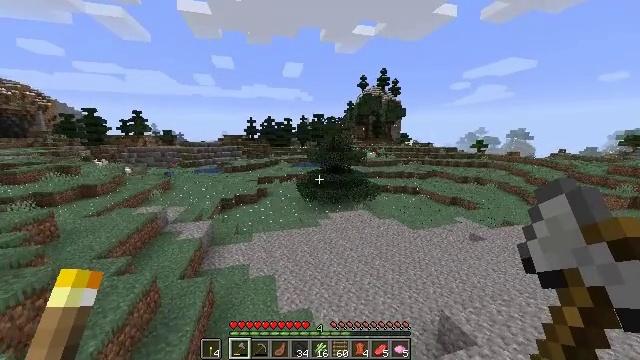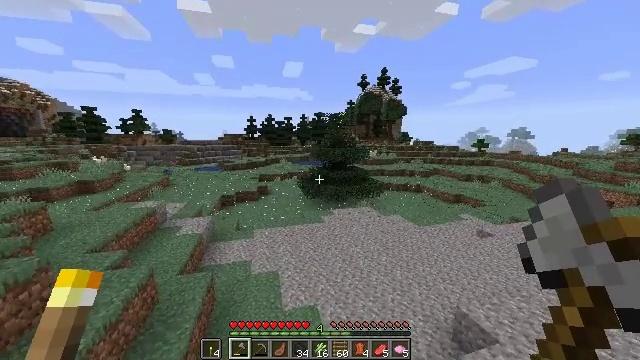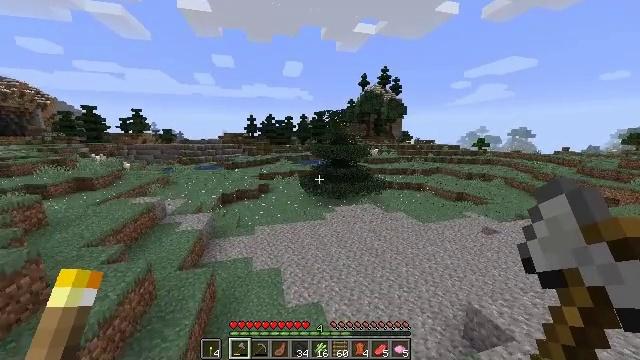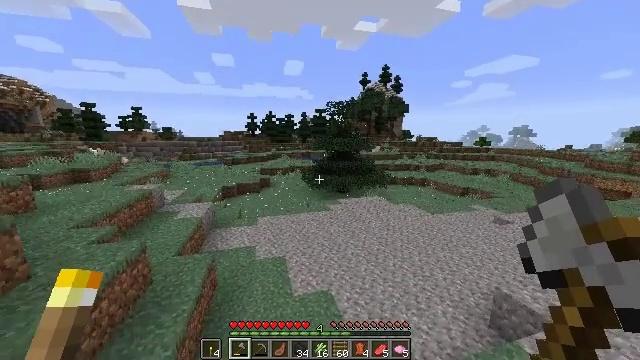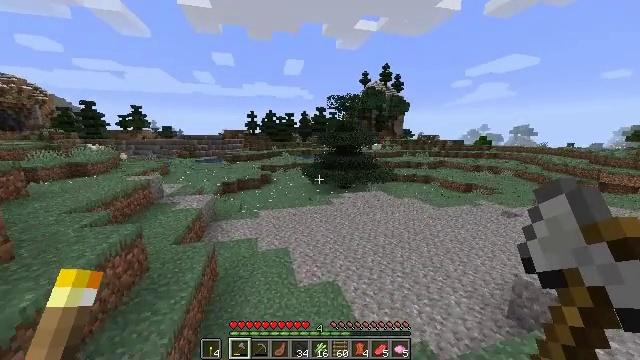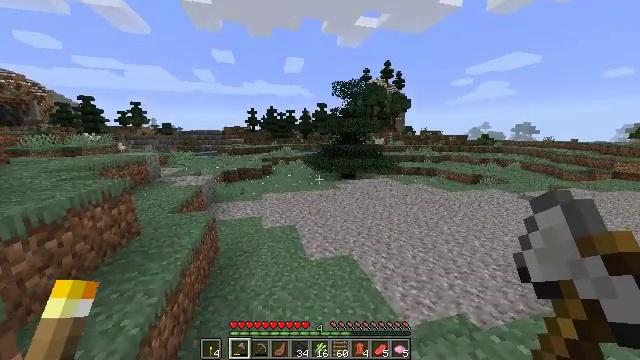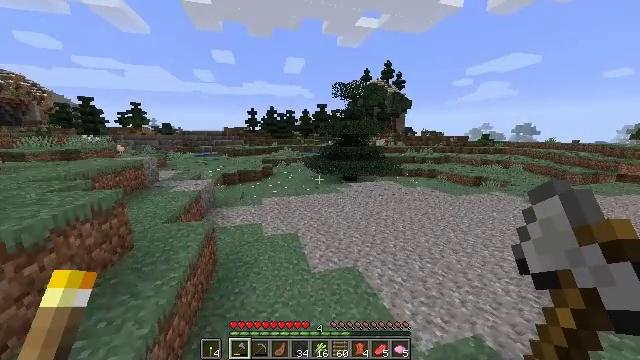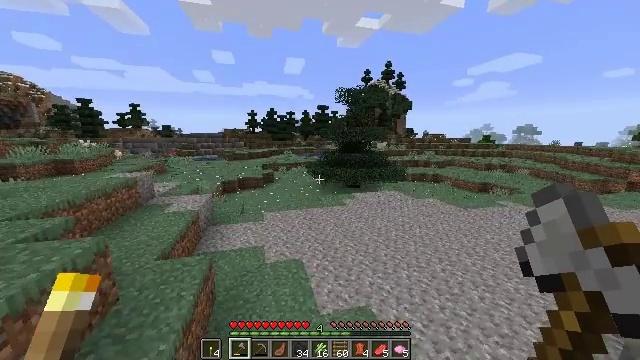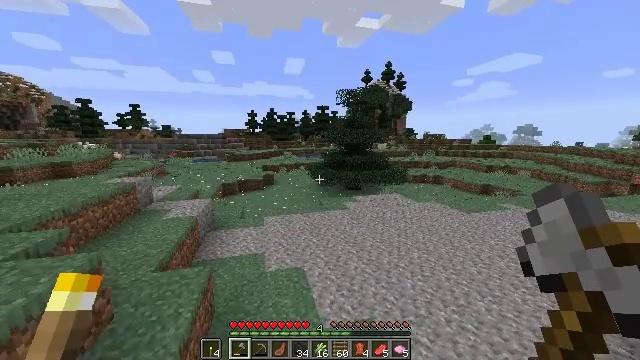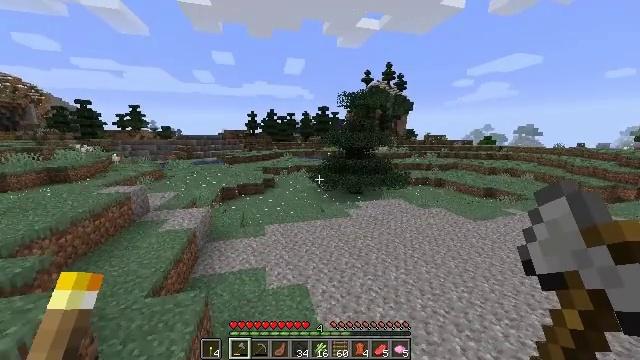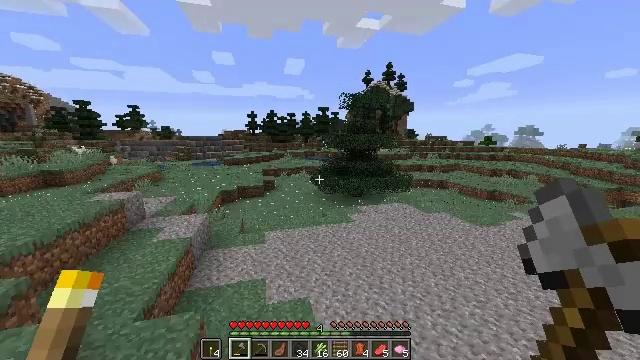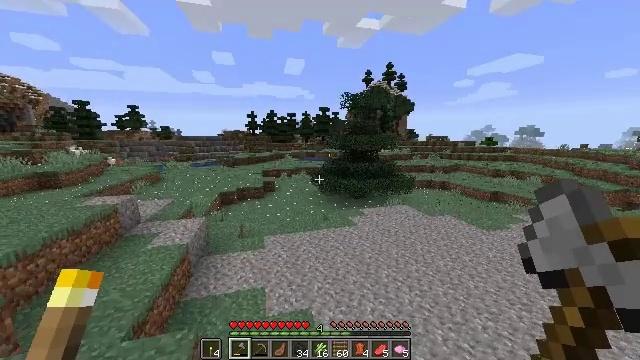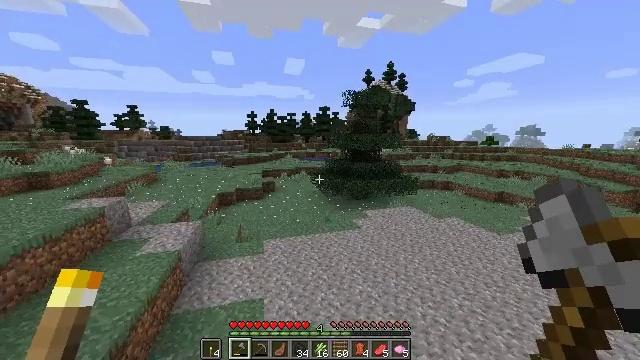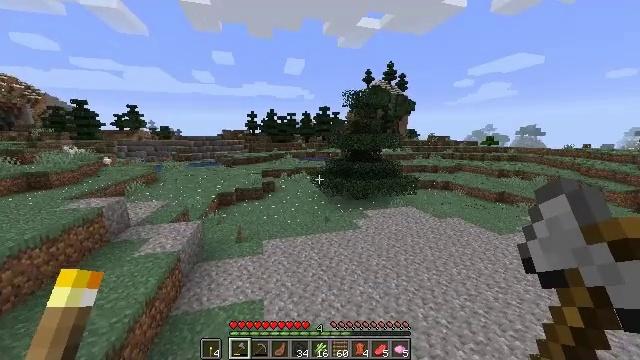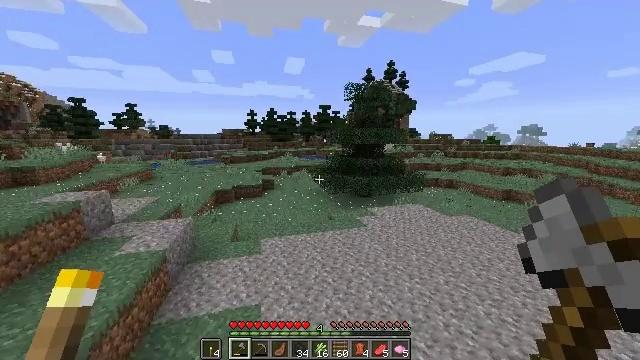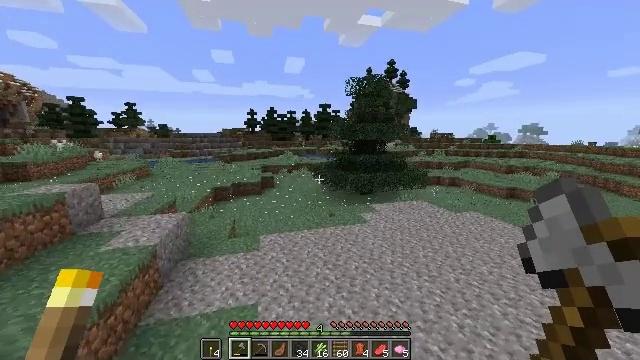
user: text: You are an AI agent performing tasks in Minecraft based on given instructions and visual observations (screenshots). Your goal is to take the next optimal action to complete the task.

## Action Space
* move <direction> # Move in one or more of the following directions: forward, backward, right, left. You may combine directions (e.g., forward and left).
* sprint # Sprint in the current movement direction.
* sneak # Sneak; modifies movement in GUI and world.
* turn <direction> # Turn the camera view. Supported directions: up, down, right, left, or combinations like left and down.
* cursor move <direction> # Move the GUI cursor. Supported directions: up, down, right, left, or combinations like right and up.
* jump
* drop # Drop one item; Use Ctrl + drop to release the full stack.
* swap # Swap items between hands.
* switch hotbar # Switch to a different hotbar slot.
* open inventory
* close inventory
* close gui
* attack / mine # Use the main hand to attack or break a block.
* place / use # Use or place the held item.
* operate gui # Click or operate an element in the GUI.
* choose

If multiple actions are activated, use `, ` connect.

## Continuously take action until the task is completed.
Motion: motion action
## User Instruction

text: Kill the cow.
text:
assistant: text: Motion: move forward and move left, sprint, jump
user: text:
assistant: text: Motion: move forward and move left, sprint, jump
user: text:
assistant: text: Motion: move forward and move left, sprint, jump
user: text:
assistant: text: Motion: move forward and move left, sprint, jump
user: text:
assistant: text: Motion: move forward and move left, sprint, jump
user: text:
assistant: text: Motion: move forward, sprint, jump
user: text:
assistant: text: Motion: move forward, sprint, jump
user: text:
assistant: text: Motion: move forward, sprint, jump
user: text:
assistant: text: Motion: move forward, sprint, jump
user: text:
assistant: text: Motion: move forward, sprint, jump
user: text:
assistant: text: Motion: move forward, sprint, jump
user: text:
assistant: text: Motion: move forward, sprint, jump
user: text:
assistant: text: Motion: move forward, sprint, jump
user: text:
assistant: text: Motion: move forward, sprint, jump
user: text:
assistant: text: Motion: move forward, sprint, jump
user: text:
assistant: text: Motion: move forward, sprint, jump
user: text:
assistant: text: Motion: move forward, sprint, jump
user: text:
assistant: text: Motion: move forward, sprint, jump
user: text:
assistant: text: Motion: move forward, sprint, jump
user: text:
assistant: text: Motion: move forward, sprint, jump
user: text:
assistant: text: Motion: move forward, sprint, jump
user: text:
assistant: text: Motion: move forward, sprint, jump
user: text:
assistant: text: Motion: move forward and move left, sprint, jump
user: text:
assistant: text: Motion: move forward and move left, sprint, jump
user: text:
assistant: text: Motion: move forward and move left, sprint, jump
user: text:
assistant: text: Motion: move forward and move left, sprint, jump
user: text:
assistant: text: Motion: move forward and move left, sprint, jump
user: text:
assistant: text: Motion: move forward and move left, sprint, jump
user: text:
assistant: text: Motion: move forward and move left, sprint, jump
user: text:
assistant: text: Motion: move forward and move left, sprint, jump